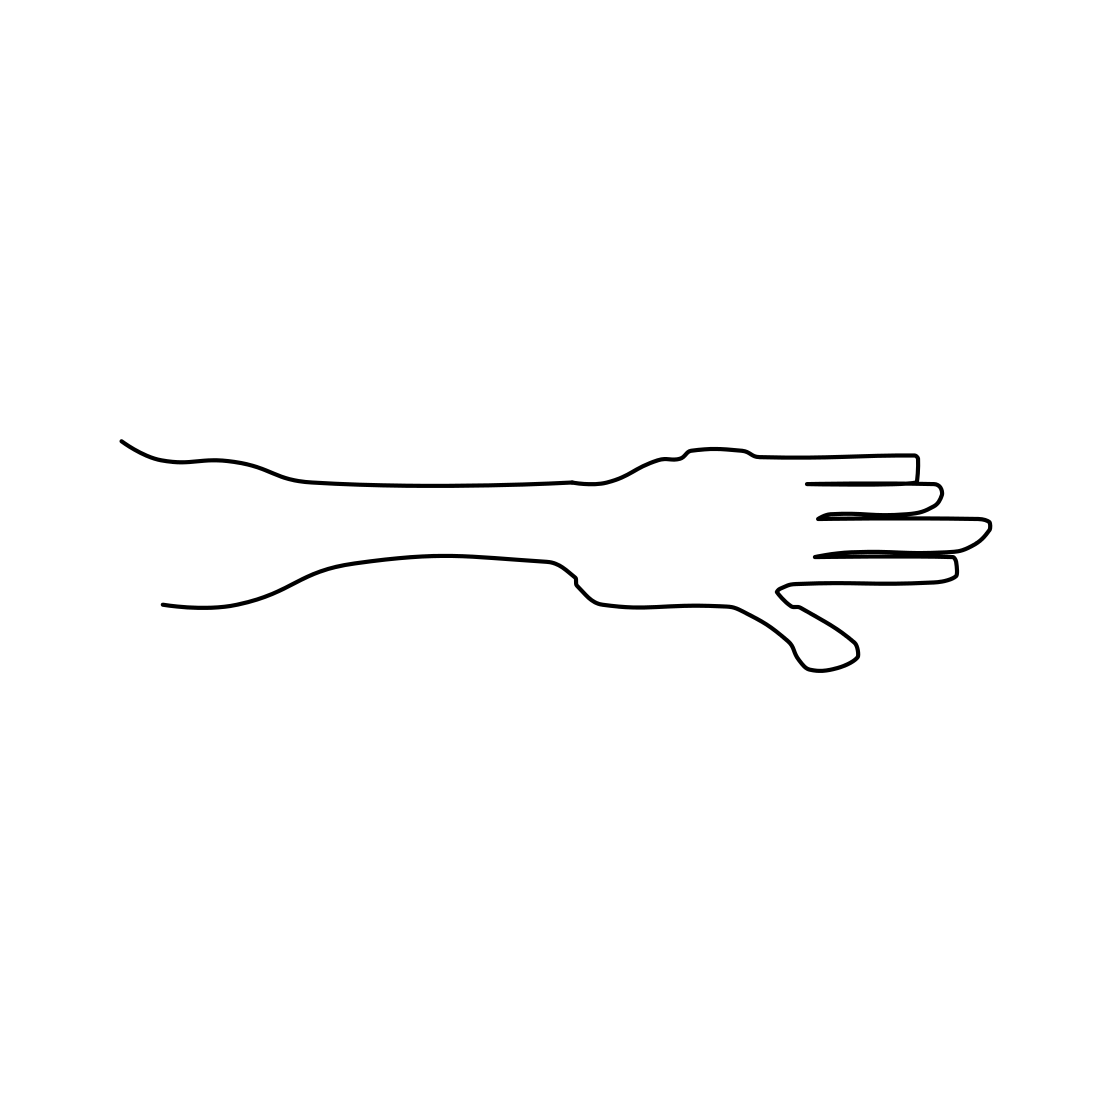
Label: arm